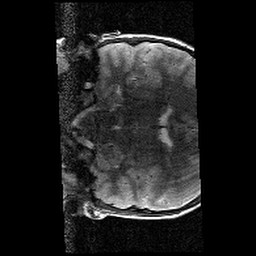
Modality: T2w
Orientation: coronal
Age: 10
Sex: male
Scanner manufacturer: siemens
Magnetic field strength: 3 T
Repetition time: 9.23 s
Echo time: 0.067 s